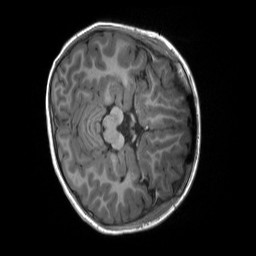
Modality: T1w
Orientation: axial
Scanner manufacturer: siemens
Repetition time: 2.3 s
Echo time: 0.00229 s